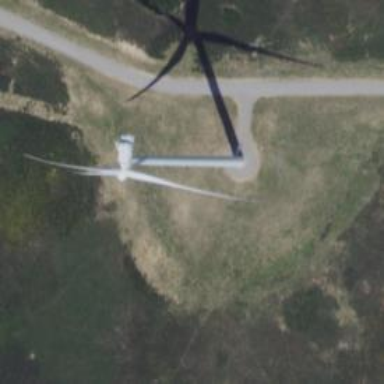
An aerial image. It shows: Wind turbine generator made by Vestas. The generator utilizes wind as its power source and belongs to the horizontal axis type.